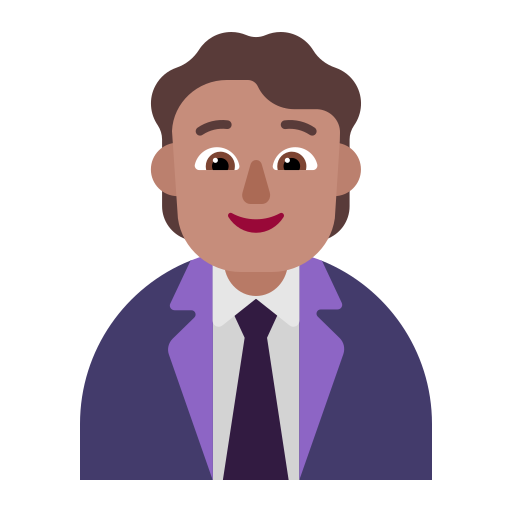
office worker flat